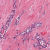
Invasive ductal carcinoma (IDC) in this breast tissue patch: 0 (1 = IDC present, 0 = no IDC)